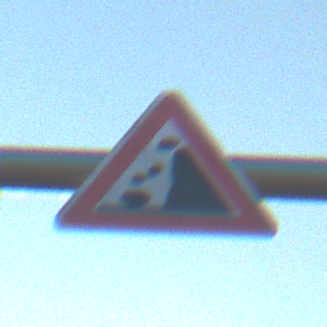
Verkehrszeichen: SteinschlagRechts
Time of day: SunriseSunset
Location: Outdoor (RoadRail)
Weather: Clear
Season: NotSpecified
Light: Natural